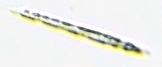
Label: Rhizosolenia